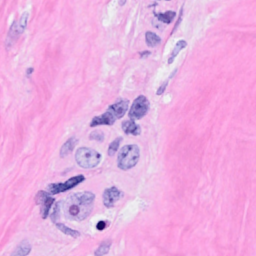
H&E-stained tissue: Breast